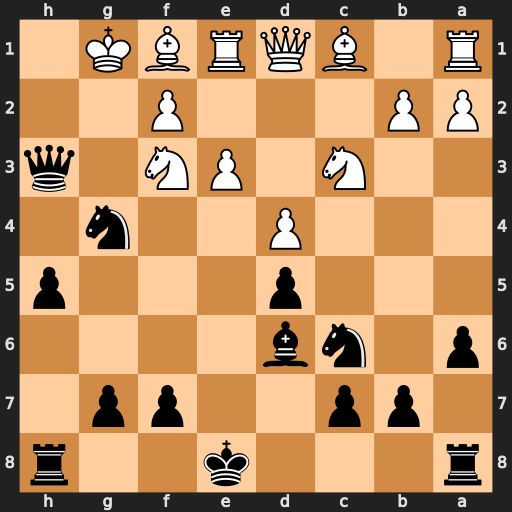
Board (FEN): r3k2r/1pp2pp1/p1nb4/3p3p/3P2n1/2N1PN1q/PP3P2/R1BQRBK1
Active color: b
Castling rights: kq
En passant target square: -
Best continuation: Bh2+ Kh1 Nxf2#